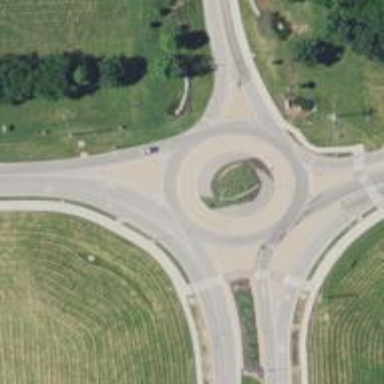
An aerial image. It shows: Secondary road around roundabout.